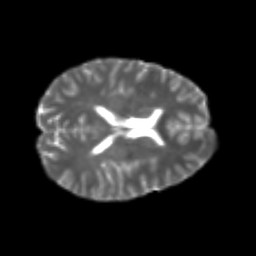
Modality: T2w
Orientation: axial
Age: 21
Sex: female
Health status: healthy
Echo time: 0.074 s